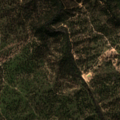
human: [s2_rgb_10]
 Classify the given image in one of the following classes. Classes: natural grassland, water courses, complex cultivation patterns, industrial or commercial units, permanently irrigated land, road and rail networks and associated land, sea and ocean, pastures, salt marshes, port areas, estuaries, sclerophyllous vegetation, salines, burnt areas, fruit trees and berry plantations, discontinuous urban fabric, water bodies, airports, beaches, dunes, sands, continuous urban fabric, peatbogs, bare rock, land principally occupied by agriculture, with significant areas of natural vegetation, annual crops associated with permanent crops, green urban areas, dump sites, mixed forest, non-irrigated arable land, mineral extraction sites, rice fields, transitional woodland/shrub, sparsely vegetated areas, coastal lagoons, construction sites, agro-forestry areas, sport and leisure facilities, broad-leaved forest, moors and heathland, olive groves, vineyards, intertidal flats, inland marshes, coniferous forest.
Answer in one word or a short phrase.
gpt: agro-forestry areas, broad-leaved forest